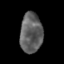
Tissue: skin
Cell type: Epithelial cells
Senescence score: 0.2572
Nuclear area (px): 871
Mean DAPI intensity: 95.983